Field crop: maize
Growth stage: 2
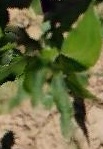
Species: maize